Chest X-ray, AP view. Patient: 34 years old, sex M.
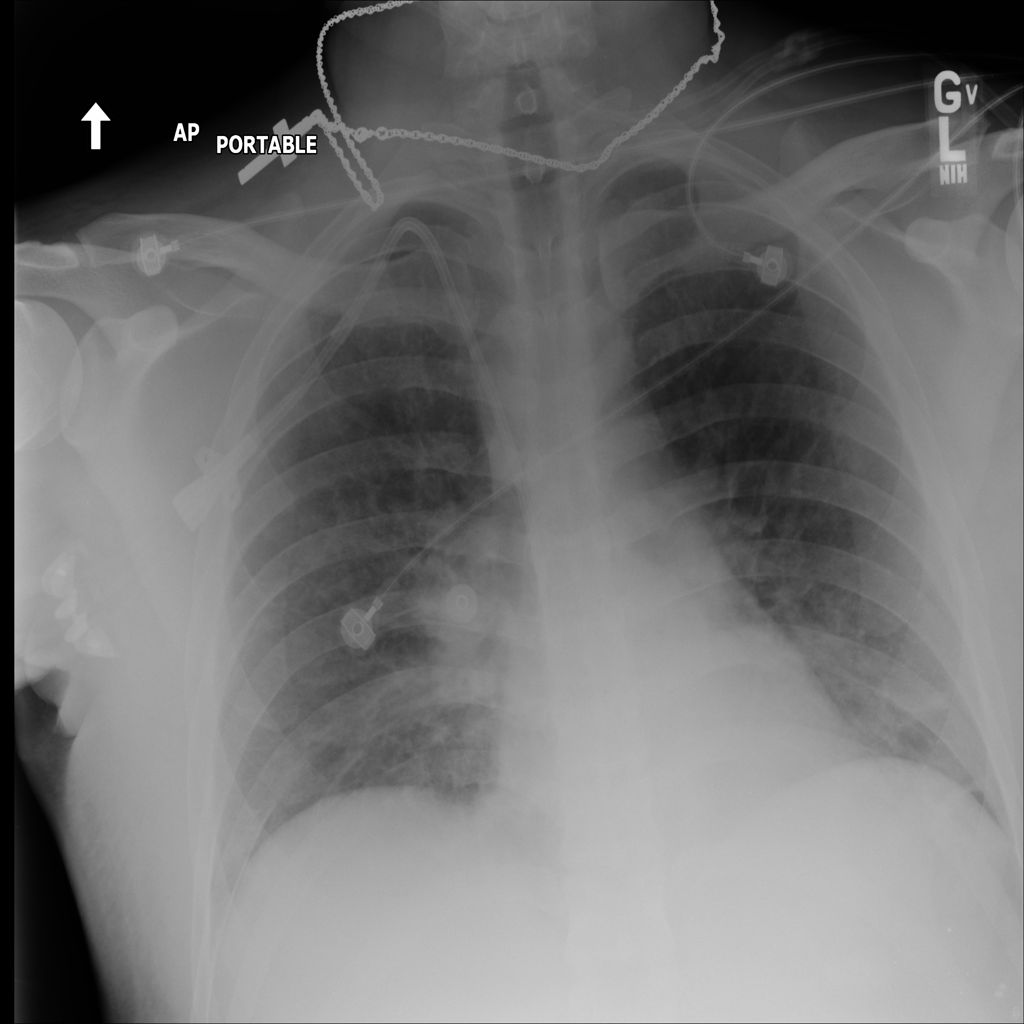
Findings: Infiltration